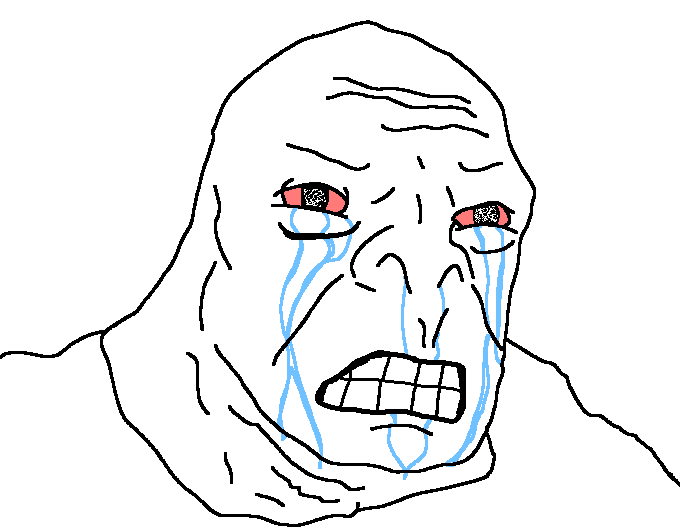
Label: 5_Craig